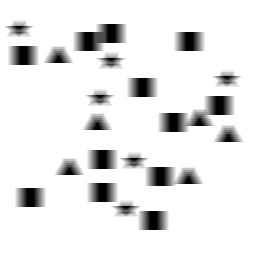
Squares: 12
Triangles: 6
Stars: 6
Total shapes: 24